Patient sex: M
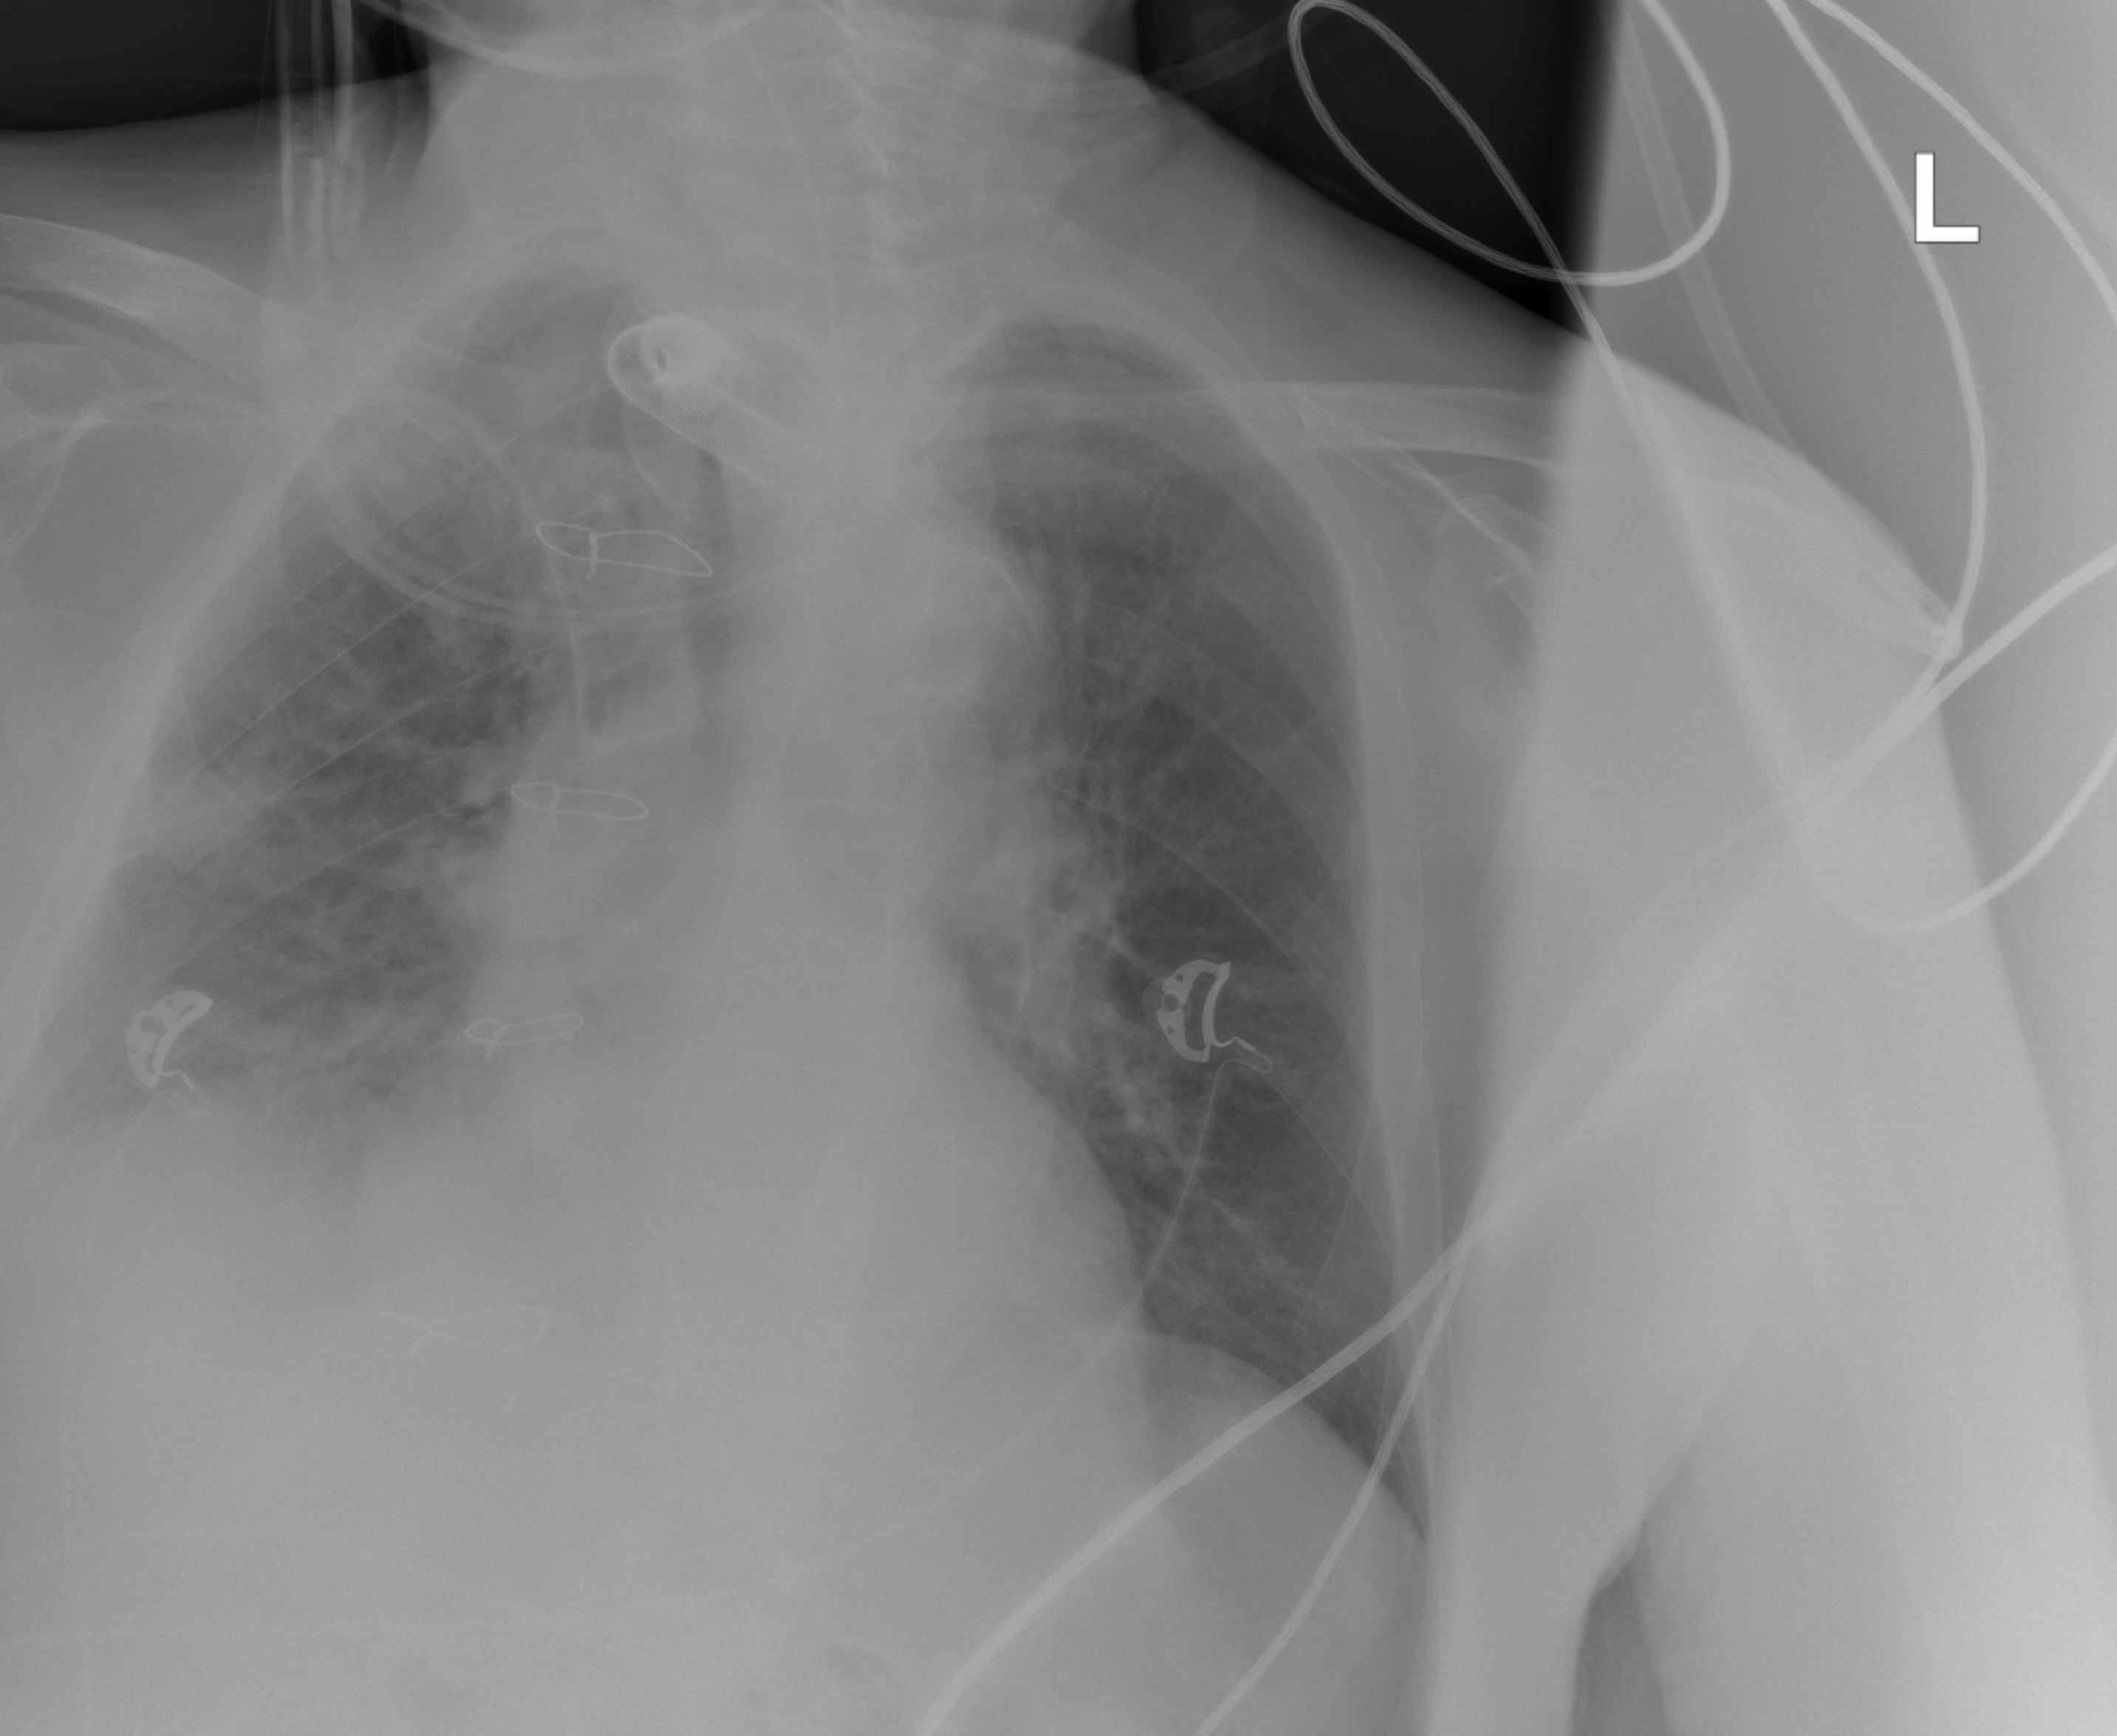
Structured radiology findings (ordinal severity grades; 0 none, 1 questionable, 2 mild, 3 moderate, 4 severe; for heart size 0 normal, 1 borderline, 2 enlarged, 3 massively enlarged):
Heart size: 2
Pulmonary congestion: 0
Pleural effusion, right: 2
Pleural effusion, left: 0
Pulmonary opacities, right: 2
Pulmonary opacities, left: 0
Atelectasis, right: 3
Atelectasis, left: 0